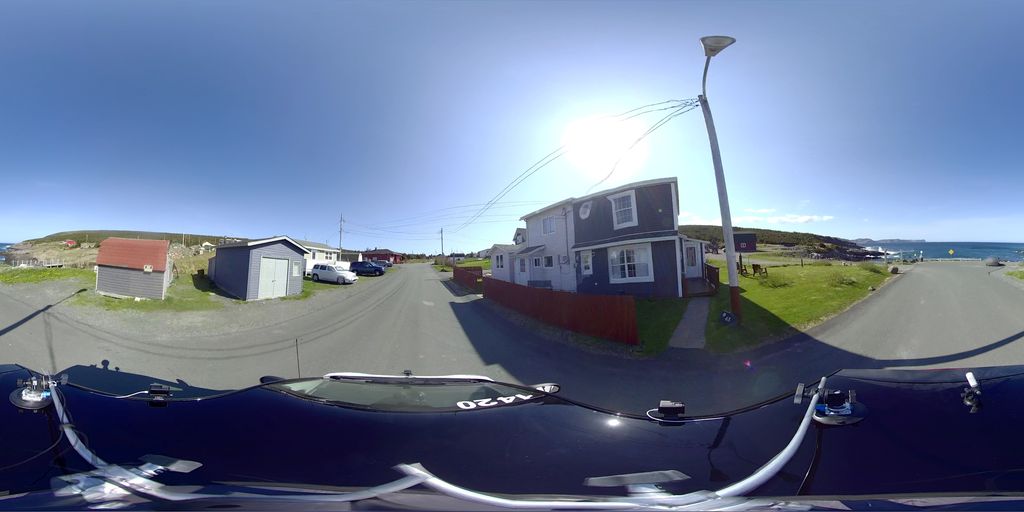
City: st_johns